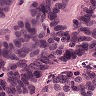
Metastatic tissue present: yes